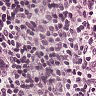
Metastatic tissue present: no